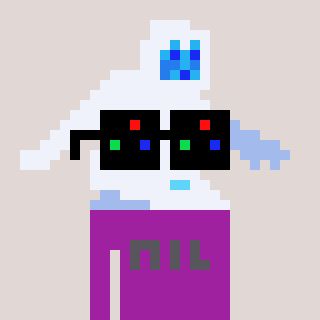
a pixel art character with square black sunglasses, a yeti-shaped head and a magenta-colored body on a warm background